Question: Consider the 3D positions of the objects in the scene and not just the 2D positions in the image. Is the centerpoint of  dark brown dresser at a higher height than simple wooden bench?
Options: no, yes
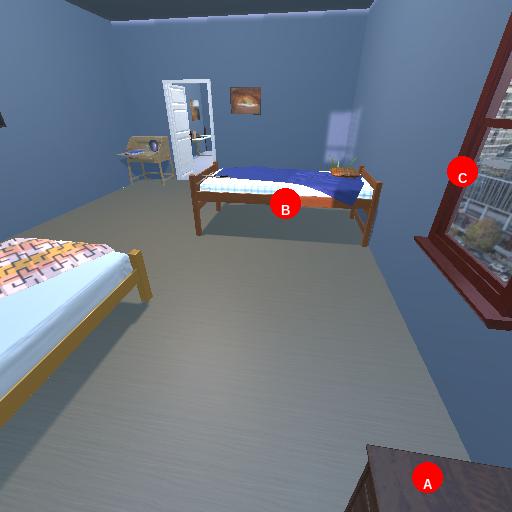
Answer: no